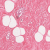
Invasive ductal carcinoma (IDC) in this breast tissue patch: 0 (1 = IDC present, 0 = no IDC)